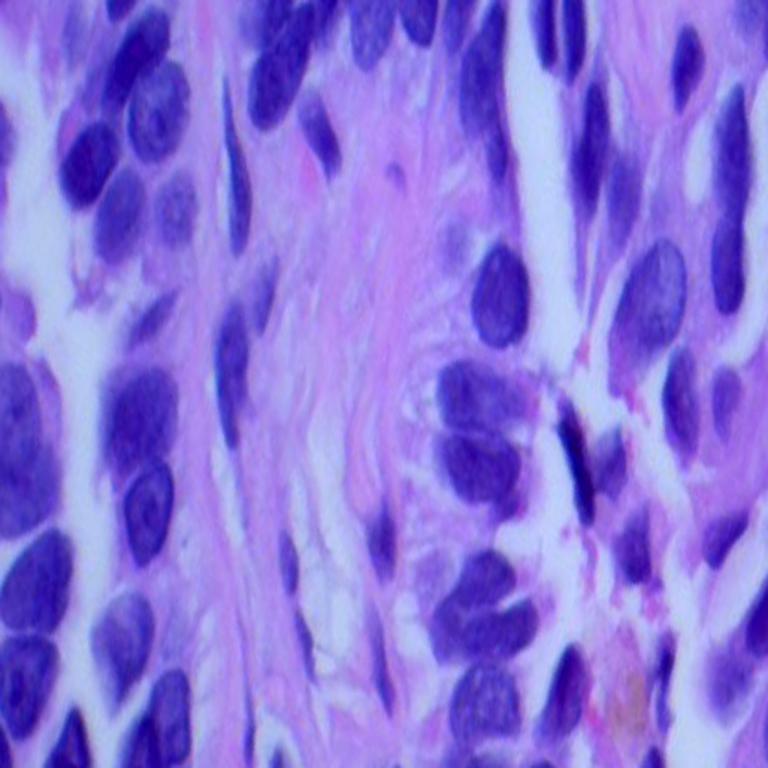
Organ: lung
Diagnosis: adenocarcinomas